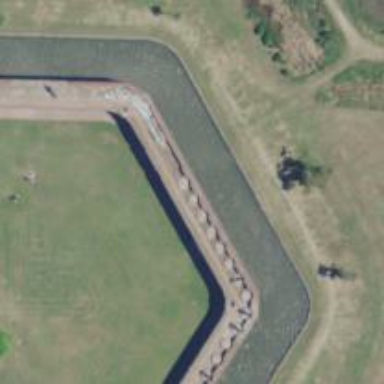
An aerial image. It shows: Historic gun emplacement.